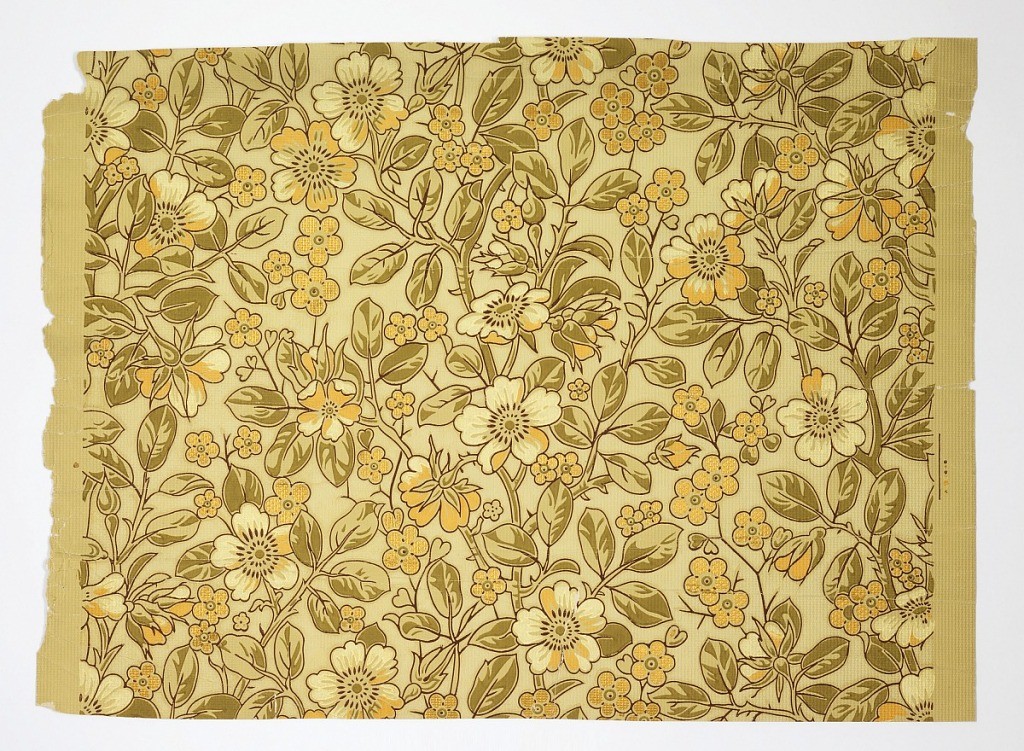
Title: Sidewall
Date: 1870–90
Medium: Machine-printed
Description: All-over vining floral pattern. Printed in shades of green, white and metallic gold on pale green background.